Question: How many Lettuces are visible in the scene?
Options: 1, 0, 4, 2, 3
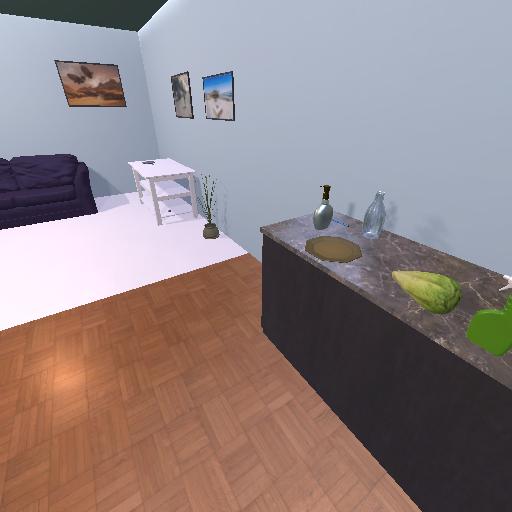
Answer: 1